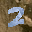
Label: 2